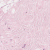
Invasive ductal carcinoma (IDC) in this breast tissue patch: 0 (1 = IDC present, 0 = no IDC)